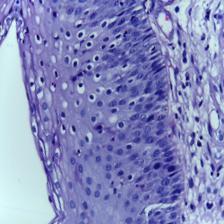
Diagnosis: Normal